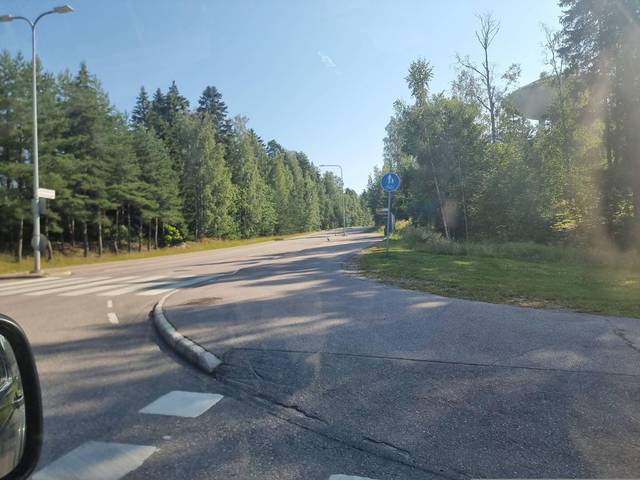
Region: Finland
Coordinates: 60.162, 24.761